Field crop: maize
Growth stage: 2
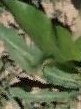
Species: maize